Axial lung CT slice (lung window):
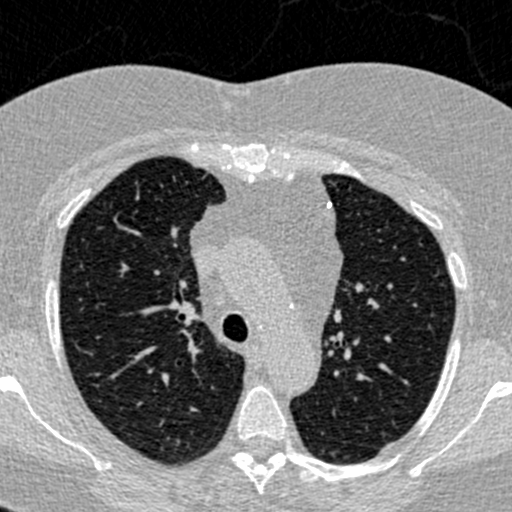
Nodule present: no